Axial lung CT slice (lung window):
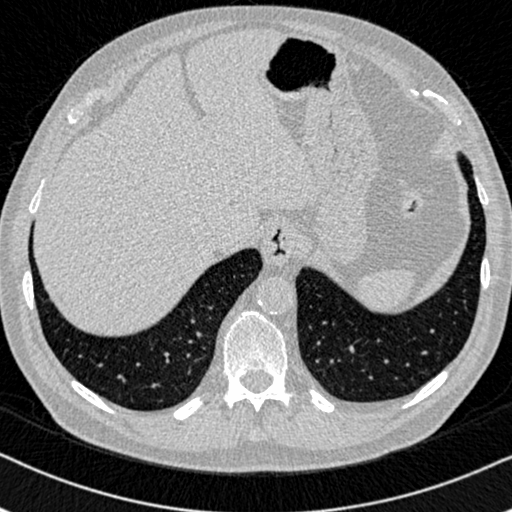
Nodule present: no